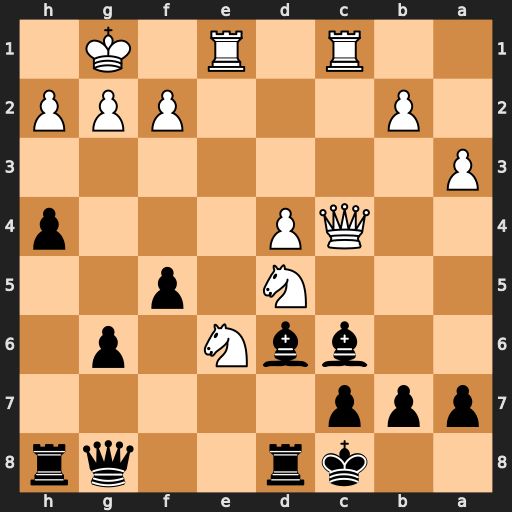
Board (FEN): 2kr2qr/ppp5/2bbN1p1/3N1p2/2QP3p/P7/1P3PPP/2R1R1K1
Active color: b
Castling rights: -
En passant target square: -
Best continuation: Bxd5 Qxd5 Bxh2+ Kxh2 Rxd5